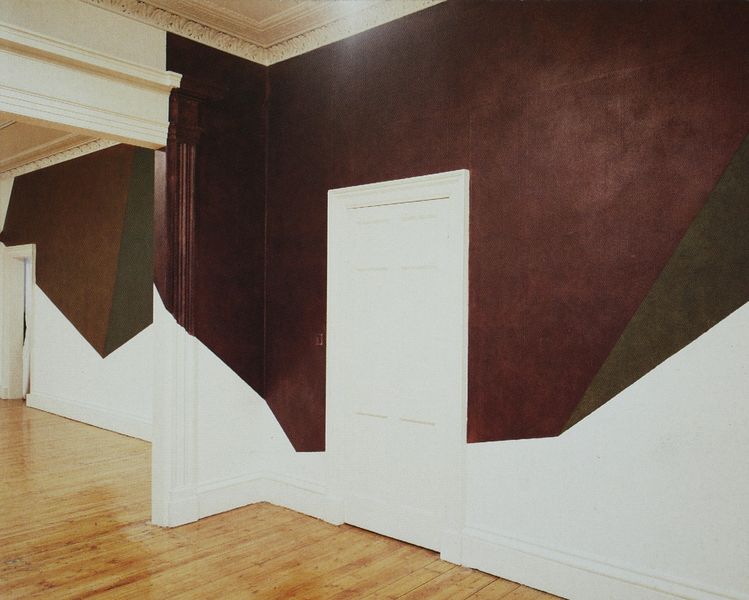
Titel: Installation Graeme Murray Gallery, Edinburgh - Continuous forms
Künstler: Sol Lewitt
Schlagwörter: weiß, grün, braun, holz, raum, tür, zimmer, rot, muster, wand, boden, decke, ecke, leiste, parkett, farben, flächen, farbe, violett, holzboden, stuck, durchgang, foto, wände, violet, museum, sol, lewitt, wandbemalung, moosgrün, instalation, fußleiste, tabete